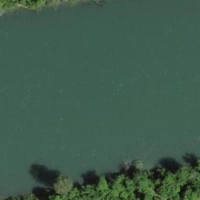
EUNIS habitat code: 15
Species observed at this site:
Euphorbia cyparissias